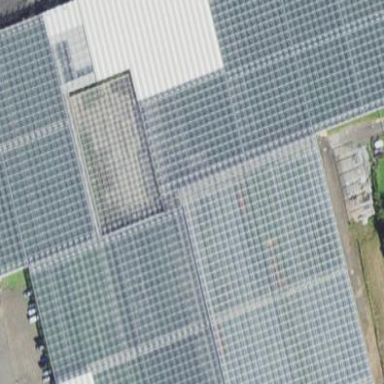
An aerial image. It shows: Greenhouse.